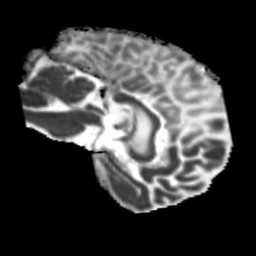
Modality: MD
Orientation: sagittal
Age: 46
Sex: male
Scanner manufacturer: siemens
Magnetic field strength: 3 T
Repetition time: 5.25 s
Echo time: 0.08 s